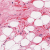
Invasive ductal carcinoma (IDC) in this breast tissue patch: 0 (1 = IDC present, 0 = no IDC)